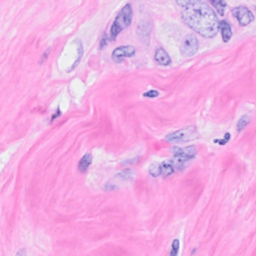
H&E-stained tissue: Breast